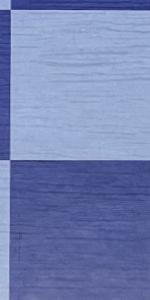
Label: Empty